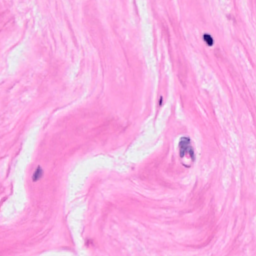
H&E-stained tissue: Breast